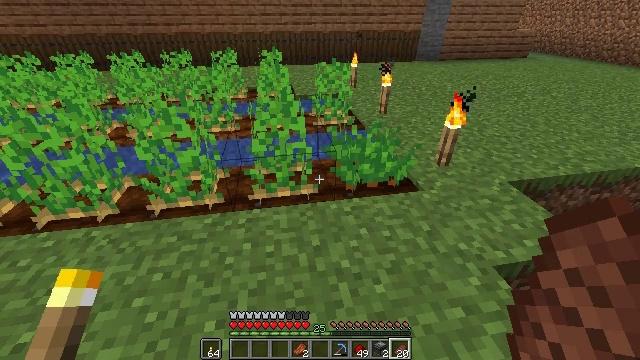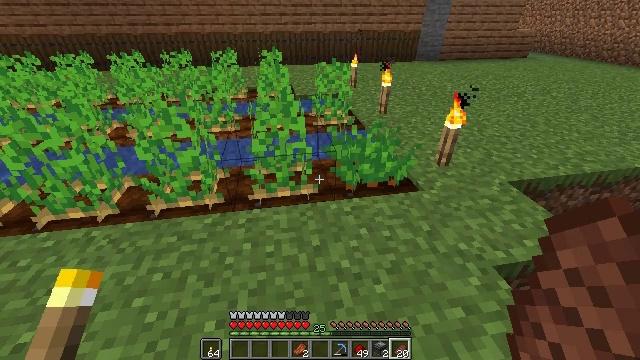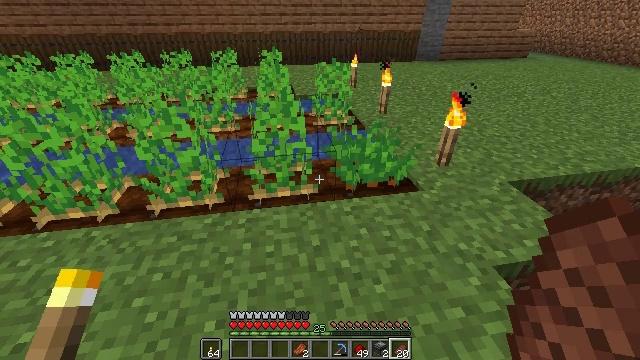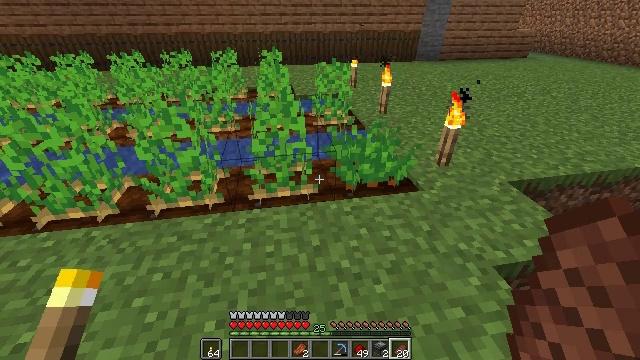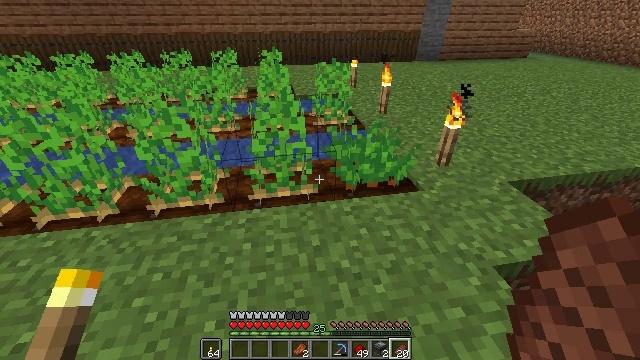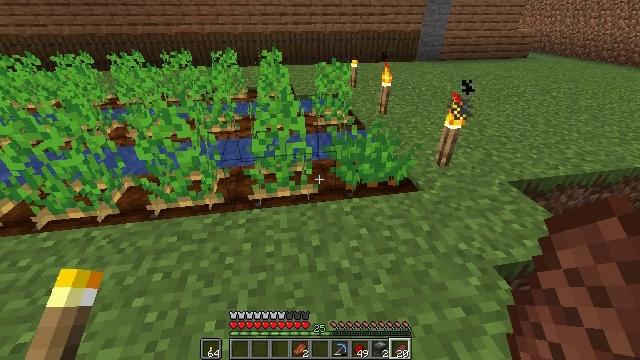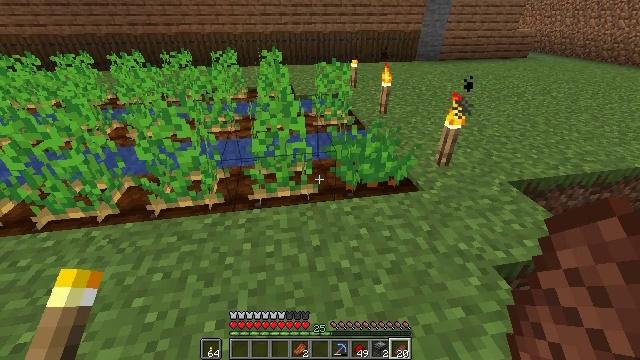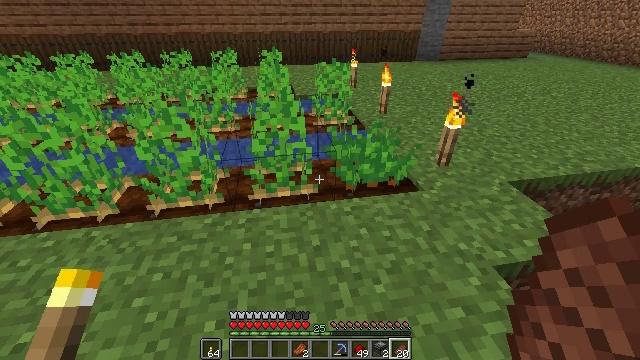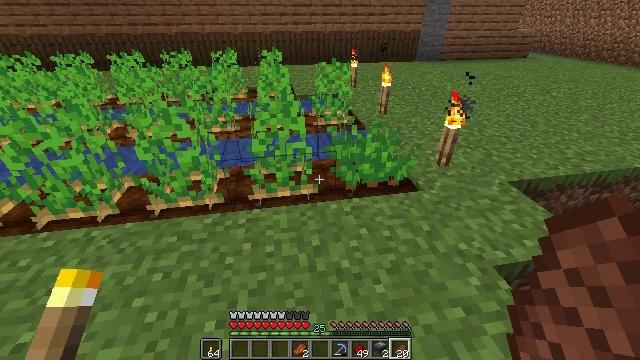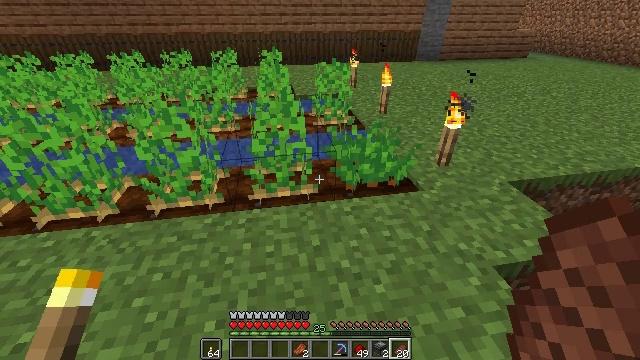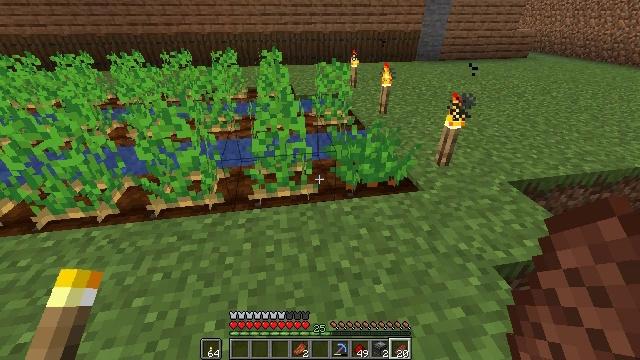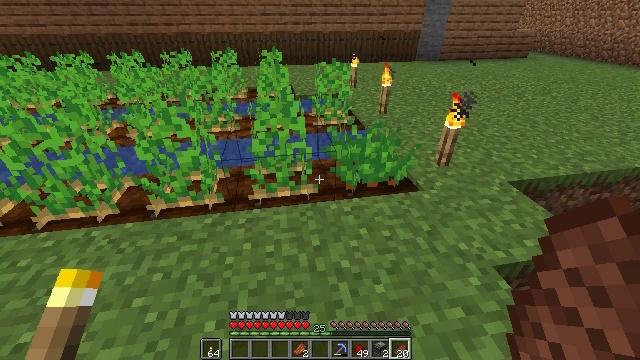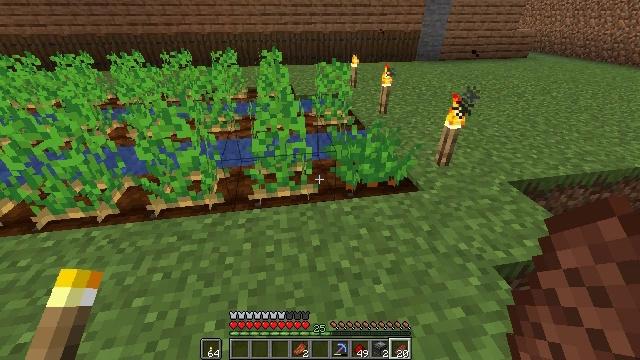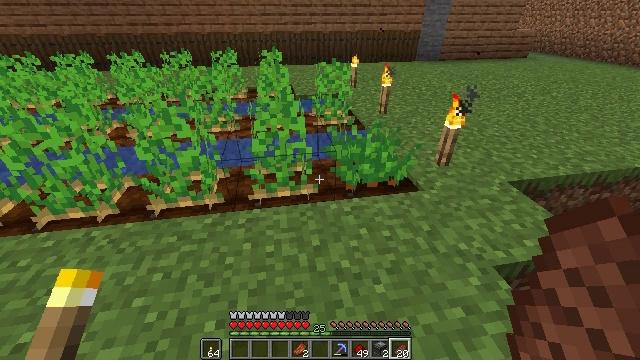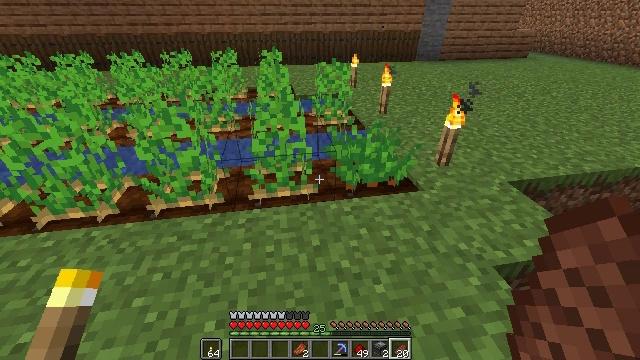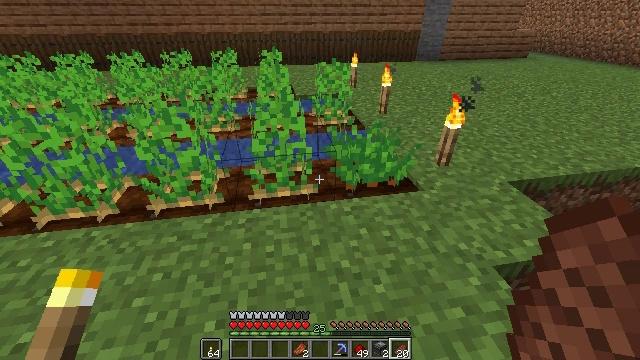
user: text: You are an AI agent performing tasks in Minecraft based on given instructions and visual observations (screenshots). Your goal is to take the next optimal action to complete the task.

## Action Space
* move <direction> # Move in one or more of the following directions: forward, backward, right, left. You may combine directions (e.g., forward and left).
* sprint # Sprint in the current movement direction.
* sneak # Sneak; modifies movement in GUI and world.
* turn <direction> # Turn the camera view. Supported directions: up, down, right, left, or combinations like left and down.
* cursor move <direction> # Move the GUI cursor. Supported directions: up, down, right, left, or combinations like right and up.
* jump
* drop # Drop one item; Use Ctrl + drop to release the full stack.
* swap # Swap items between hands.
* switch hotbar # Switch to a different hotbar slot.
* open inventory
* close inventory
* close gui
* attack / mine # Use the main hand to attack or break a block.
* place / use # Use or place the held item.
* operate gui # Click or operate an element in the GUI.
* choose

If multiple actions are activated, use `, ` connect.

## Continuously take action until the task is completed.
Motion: motion action
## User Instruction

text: Take black wool to craft a black carpet.
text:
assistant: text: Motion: no_op
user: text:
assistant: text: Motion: no_op
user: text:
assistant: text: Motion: no_op
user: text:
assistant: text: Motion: no_op
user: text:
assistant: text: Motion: no_op
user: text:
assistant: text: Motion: no_op
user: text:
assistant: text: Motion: no_op
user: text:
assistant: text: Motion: no_op
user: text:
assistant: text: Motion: no_op
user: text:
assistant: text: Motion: no_op
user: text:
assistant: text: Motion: no_op
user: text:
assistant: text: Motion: no_op
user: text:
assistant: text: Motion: no_op
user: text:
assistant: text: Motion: no_op
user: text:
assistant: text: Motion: no_op
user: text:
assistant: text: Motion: no_op
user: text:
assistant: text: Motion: no_op
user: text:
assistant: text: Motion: no_op
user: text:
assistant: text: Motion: no_op
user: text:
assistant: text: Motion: no_op
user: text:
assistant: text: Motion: no_op
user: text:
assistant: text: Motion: no_op
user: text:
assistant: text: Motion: no_op
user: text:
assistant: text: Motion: no_op
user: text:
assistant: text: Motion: no_op
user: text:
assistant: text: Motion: no_op
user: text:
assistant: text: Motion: no_op
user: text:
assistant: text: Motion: no_op
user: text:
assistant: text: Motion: no_op
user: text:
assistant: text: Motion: no_op